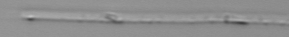
Label: Leptocylindrus